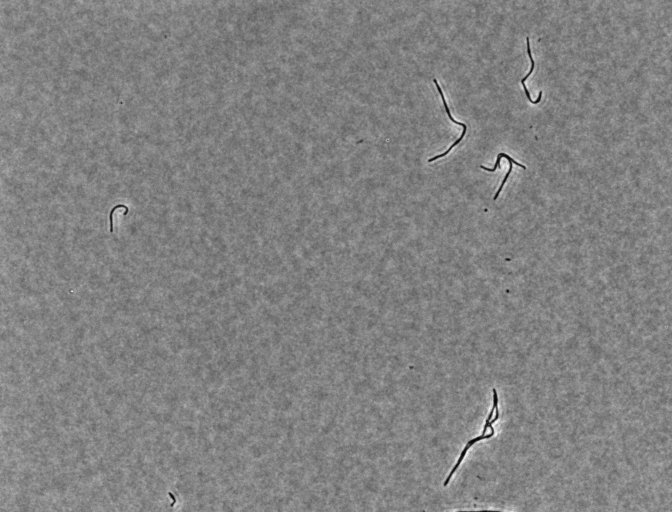
Phase contrast microscopy, 20x objective, 3 h incubation